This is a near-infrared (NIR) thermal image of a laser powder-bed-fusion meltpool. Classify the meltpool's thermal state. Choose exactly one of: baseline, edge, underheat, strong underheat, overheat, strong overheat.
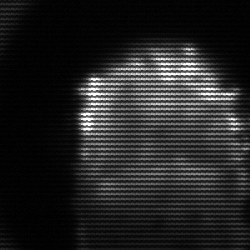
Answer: baseline